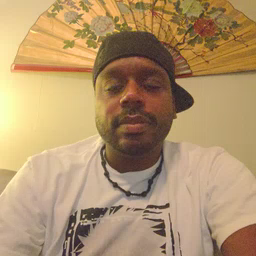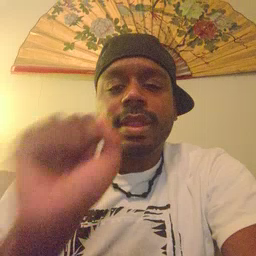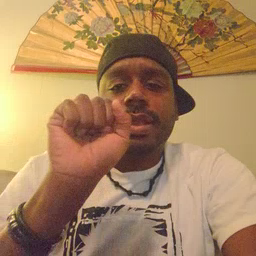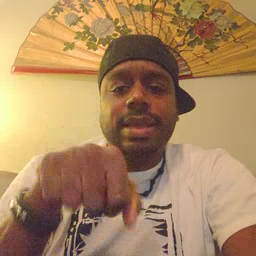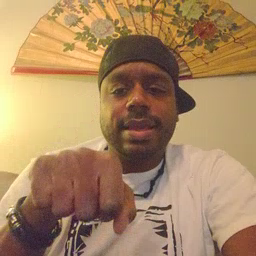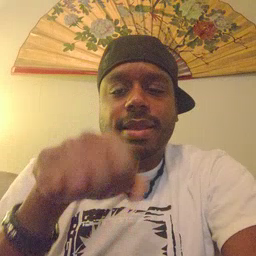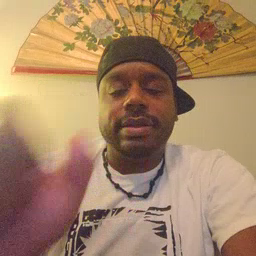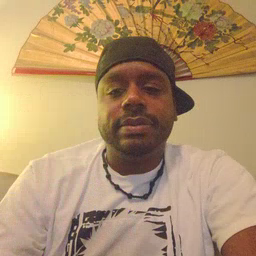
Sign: can